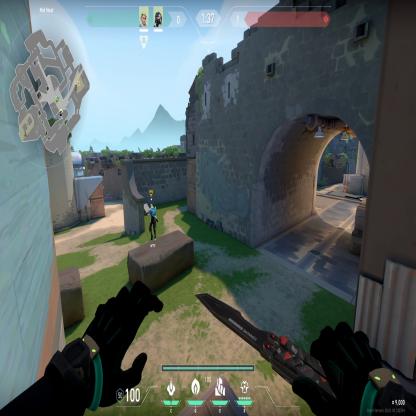
Label: teammate